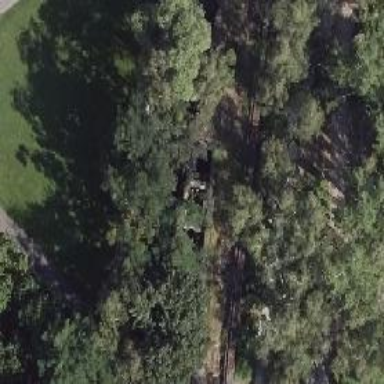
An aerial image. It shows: Disused railway tunnel.